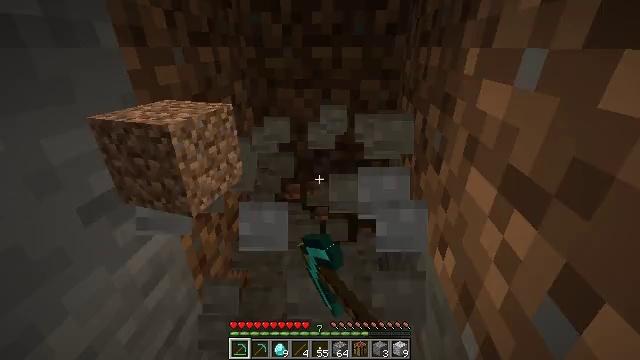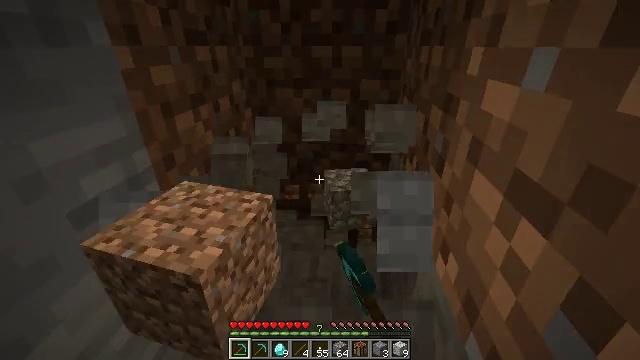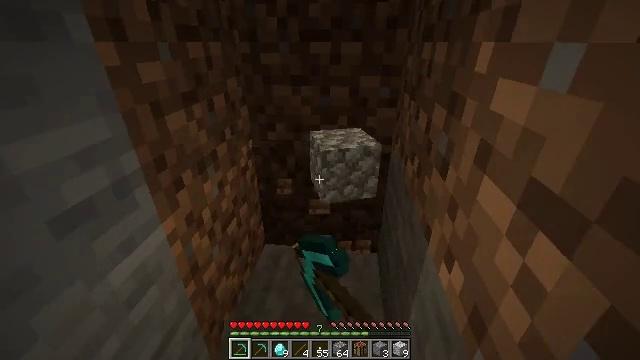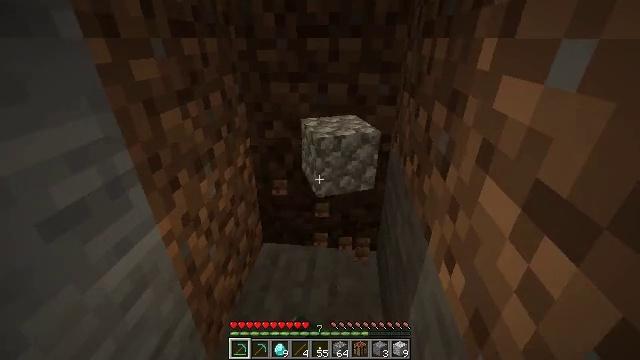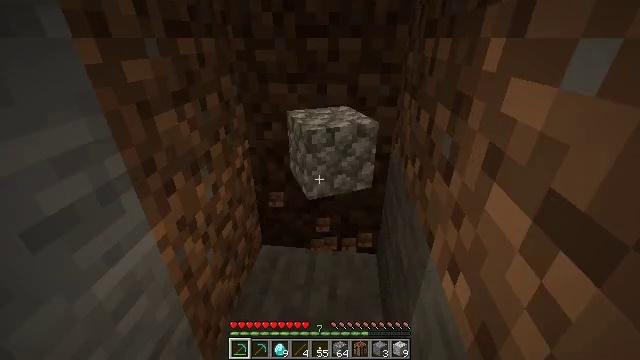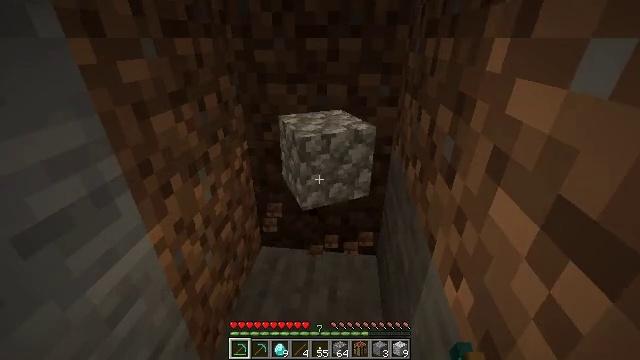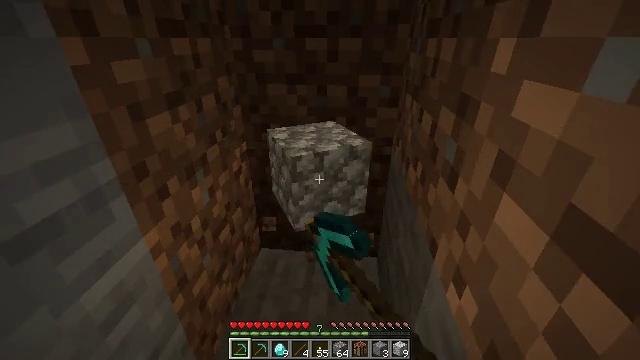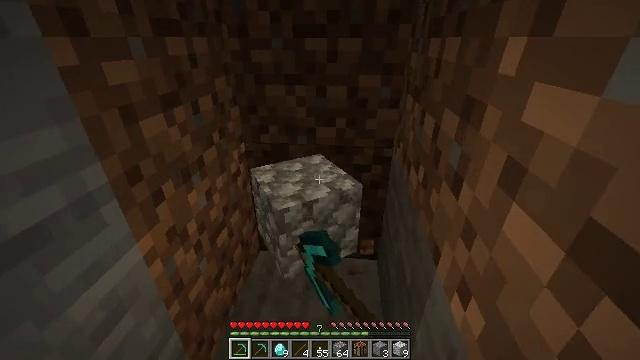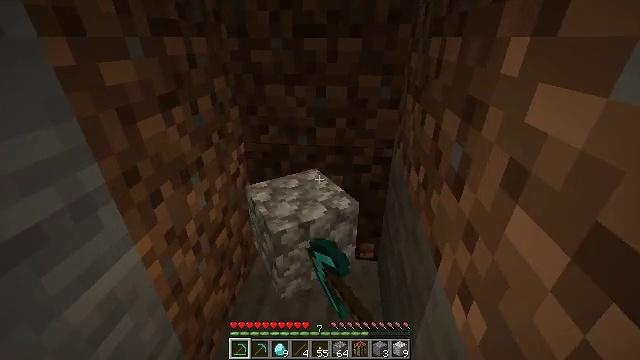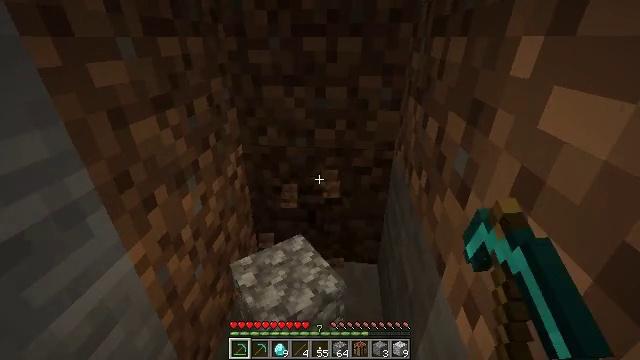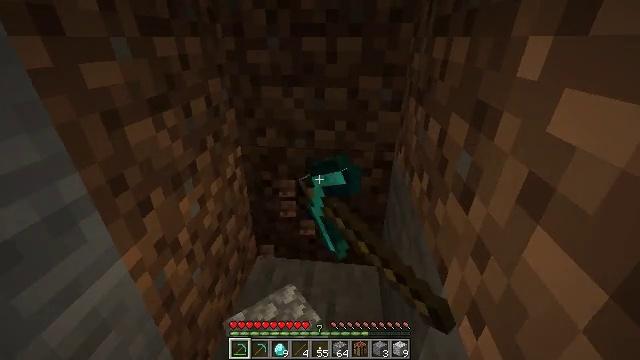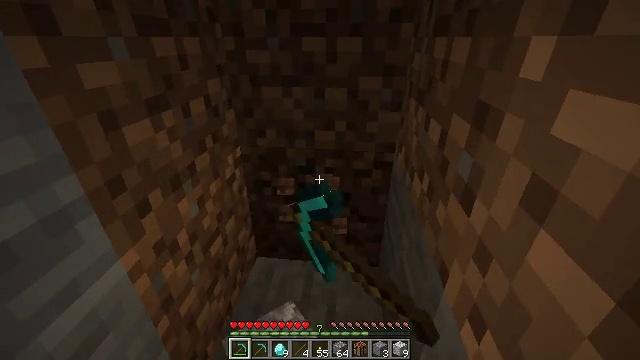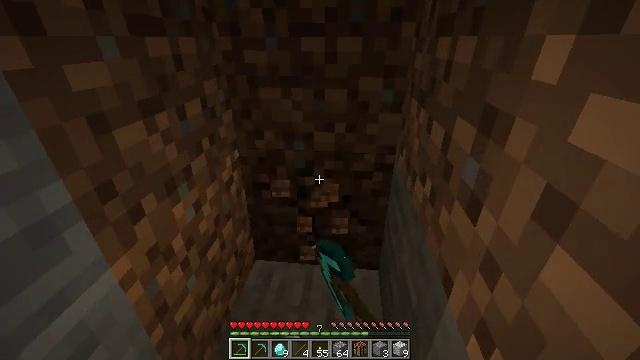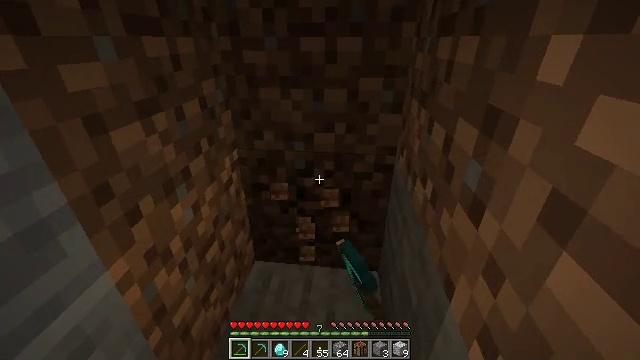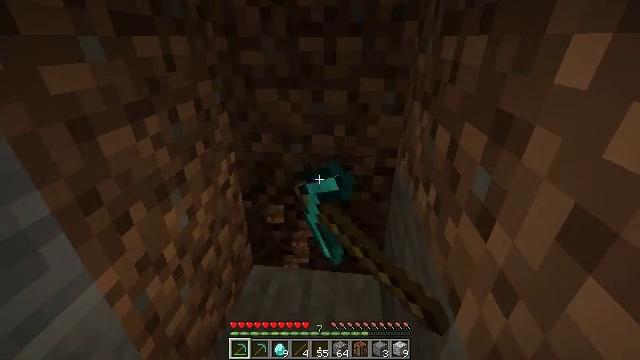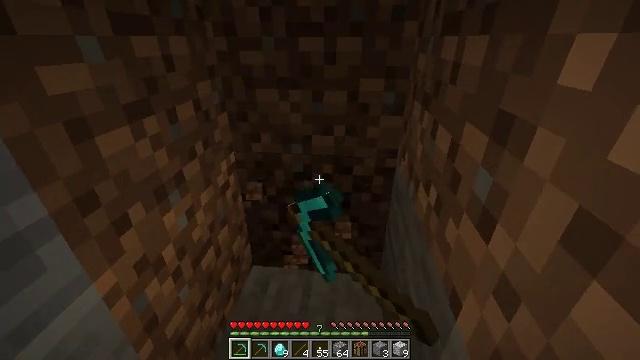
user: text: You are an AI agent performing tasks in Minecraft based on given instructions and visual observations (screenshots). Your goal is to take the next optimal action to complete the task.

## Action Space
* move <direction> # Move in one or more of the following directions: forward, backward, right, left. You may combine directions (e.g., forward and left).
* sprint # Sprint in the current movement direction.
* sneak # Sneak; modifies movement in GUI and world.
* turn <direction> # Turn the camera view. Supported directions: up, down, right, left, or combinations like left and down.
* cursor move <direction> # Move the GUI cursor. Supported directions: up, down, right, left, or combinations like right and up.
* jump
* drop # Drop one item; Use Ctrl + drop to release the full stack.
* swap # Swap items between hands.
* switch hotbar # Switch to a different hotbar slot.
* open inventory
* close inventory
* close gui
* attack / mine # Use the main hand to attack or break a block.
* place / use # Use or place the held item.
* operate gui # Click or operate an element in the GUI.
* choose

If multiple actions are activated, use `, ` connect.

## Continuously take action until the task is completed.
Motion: motion action
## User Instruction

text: Break the dirt block.
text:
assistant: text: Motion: move right, attack / mine
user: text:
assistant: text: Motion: move right, attack / mine
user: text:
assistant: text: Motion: move right, attack / mine
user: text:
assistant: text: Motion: move right, attack / mine
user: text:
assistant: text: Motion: move right, attack / mine
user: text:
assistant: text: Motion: move right, attack / mine
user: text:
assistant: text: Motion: move right, attack / mine
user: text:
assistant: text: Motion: move right, attack / mine
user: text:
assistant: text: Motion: move right, attack / mine
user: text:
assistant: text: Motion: move right, attack / mine
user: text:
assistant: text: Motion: move right, attack / mine
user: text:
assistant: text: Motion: move right, attack / mine
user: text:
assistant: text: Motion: move right, attack / mine
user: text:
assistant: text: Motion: move right, attack / mine
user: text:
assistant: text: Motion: move right, attack / mine
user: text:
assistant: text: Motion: move right, attack / mine
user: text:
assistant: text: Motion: move right, attack / mine
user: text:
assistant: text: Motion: move right, attack / mine
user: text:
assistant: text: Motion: move right, attack / mine
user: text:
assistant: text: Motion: move right, attack / mine
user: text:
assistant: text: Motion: move right, attack / mine
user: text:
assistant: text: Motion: move right, attack / mine
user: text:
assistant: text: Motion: move right, turn up, attack / mine
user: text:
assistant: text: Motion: move right, turn up, attack / mine
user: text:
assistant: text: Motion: move right, turn up, attack / mine
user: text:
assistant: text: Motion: move right, turn up, attack / mine
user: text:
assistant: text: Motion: move right, attack / mine
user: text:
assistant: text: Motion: move right, attack / mine
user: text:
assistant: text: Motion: move right, attack / mine
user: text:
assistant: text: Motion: move right, attack / mine